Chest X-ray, PA view. Patient: 66 years old, sex M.
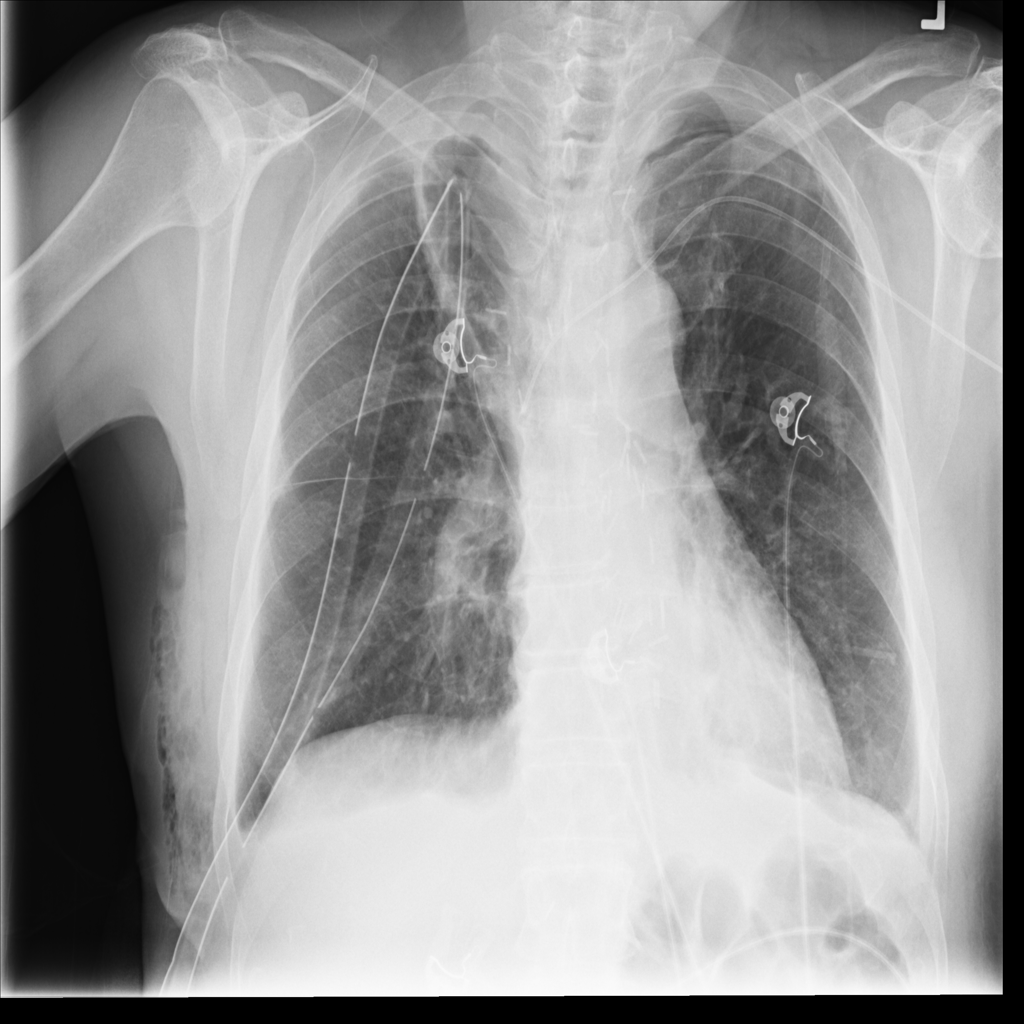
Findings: No Finding